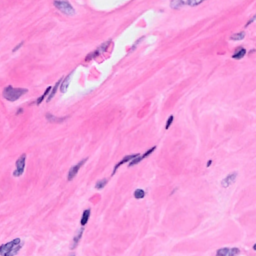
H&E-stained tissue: Breast